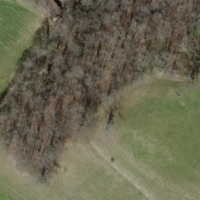
EUNIS habitat code: 52
Species observed at this site:
Melittis melissophyllum